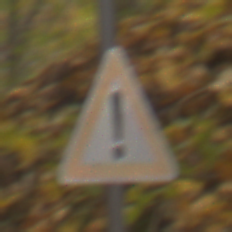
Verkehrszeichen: Gefahrenstelle
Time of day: MorningAfternoon
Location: Outdoor (Nature)
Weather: Overcast
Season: Autumn
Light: Natural